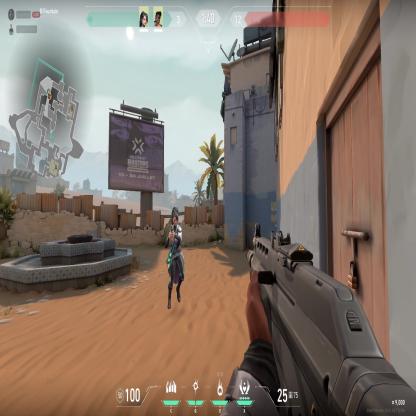
Label: teammate